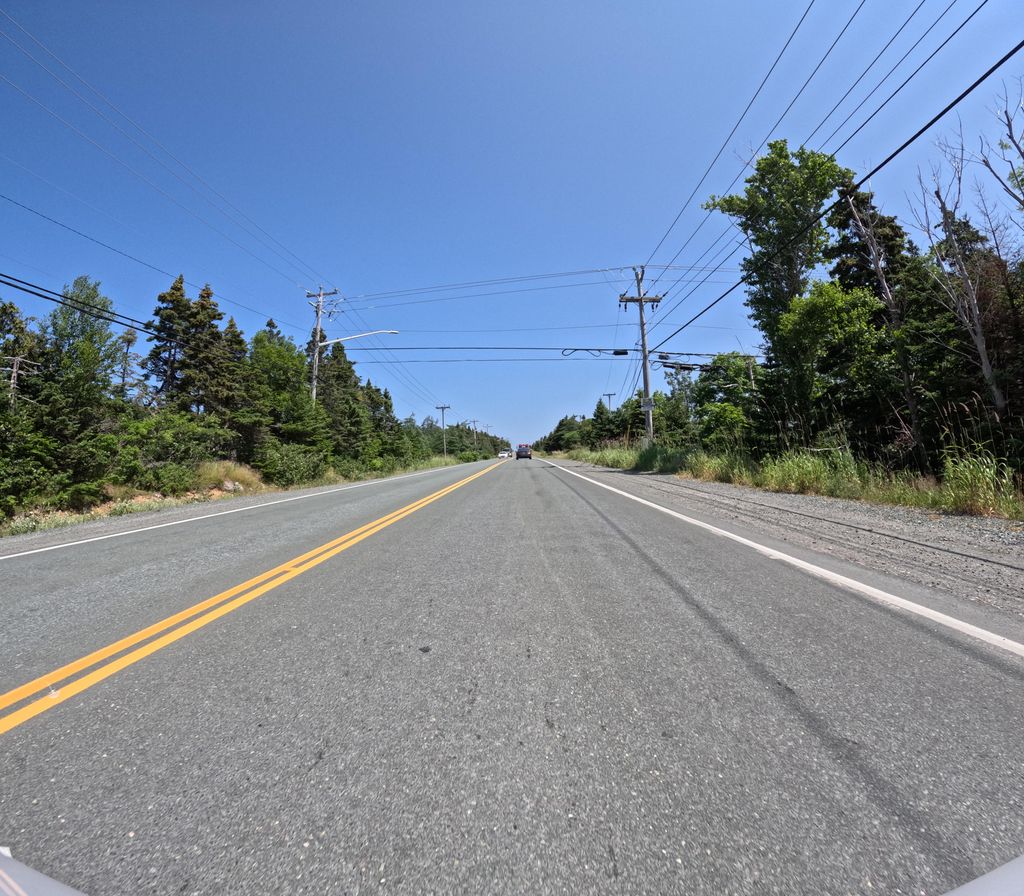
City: st_johns